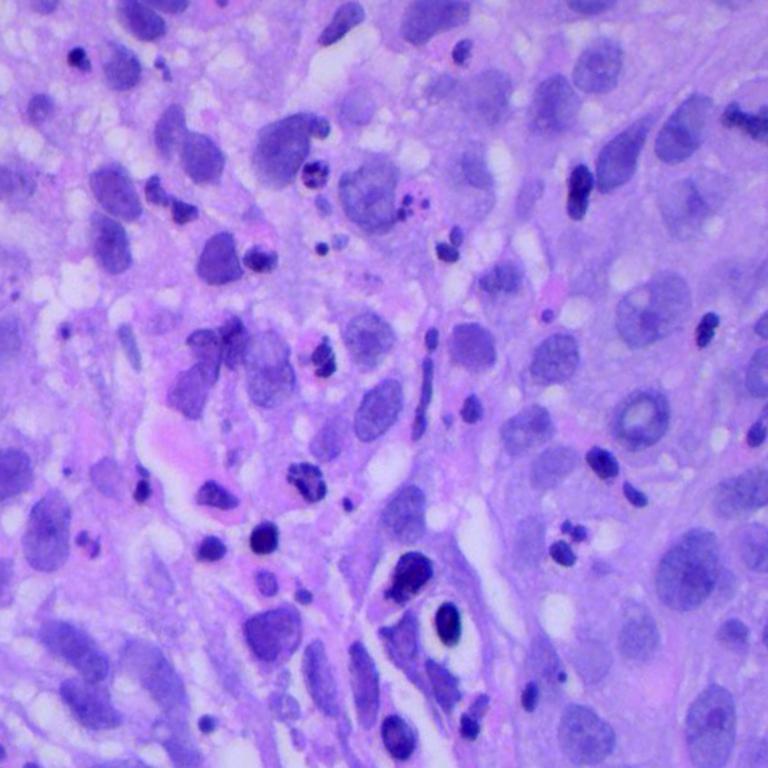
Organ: lung
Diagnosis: squamous carcinomas